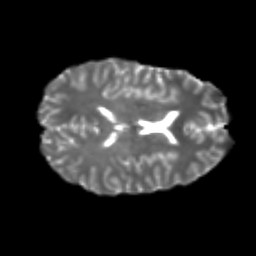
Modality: T2w
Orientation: axial
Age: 22
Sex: female
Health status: healthy
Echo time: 0.074 s